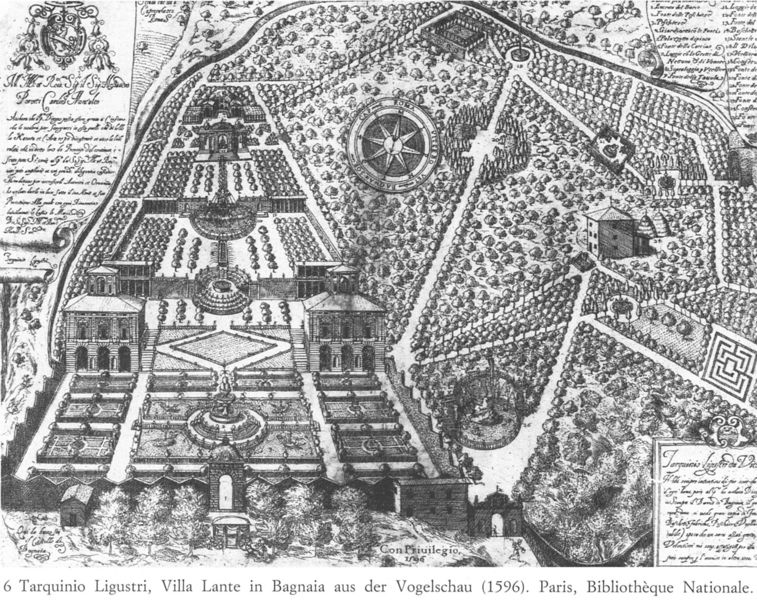
Titel: Villa Lante in Bagnaia aus der Vogelschau
Künstler: Tarquinio Ligustri
Institution: Paris, Bibliothèque Nationale
Schlagwörter: baum, weiß, bäume, grau, paris, schwarz, zeichnung, dach, gebäude, haus, park, schloss, weg, architektur, barock, büsche, wege, renaissance, wald, brunnen, garten, terrasse, schrift, italien, graphik, vogelperspektive, französisch, tor, eingang, palast, stern, draufsicht, druck, stich, text, kunst, wappen, villa, rosette, parterre, plan, schriftrolle, gärten, landkarte, rokokko, pavillion, labyrinth, vogelschau, legende, grundriss, versailles, bauplan, versaille, schlosspark, sternförmig, rabatten, windrose, kompass, 1596, villa lante, bagnaia, lante